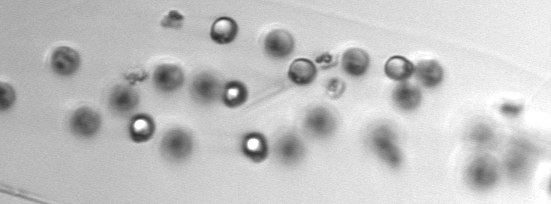
Label: Phaeocystis